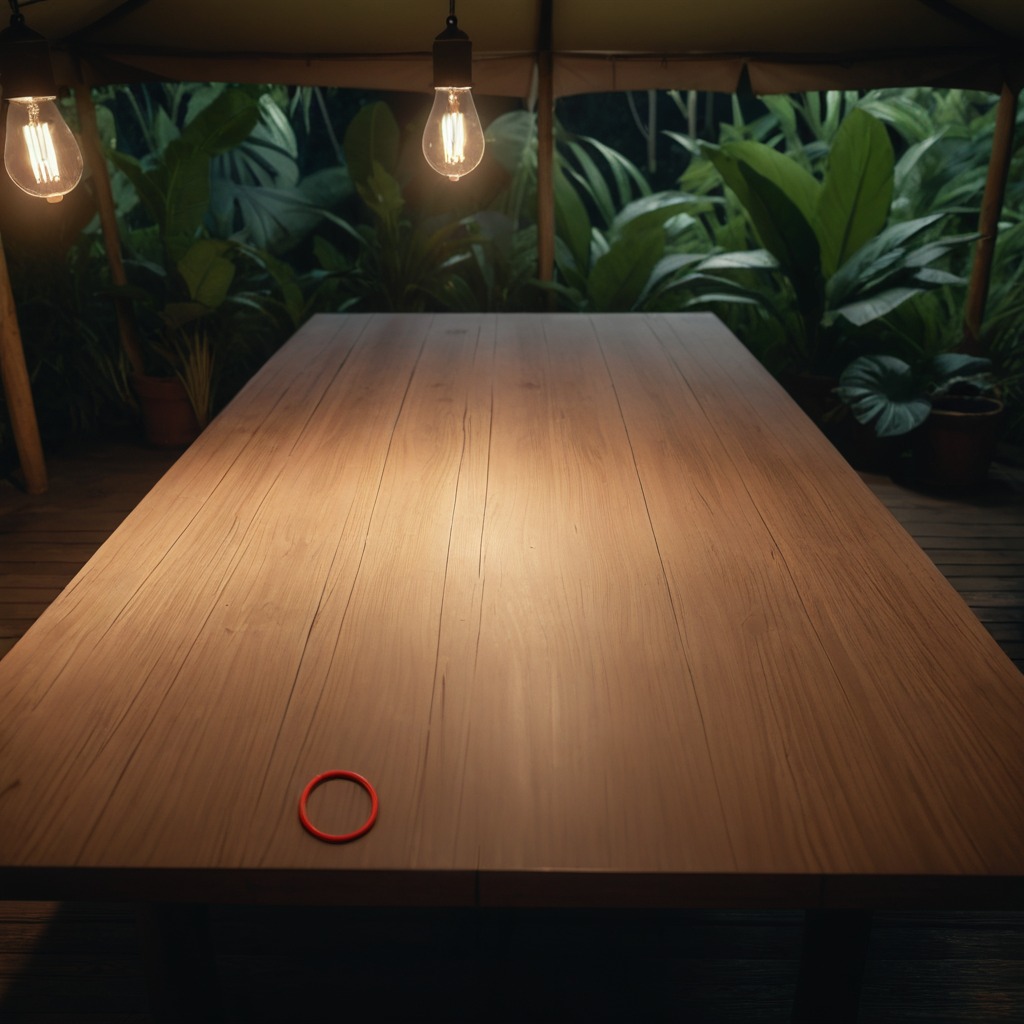
A rubber O-ring lies on the wooden table.